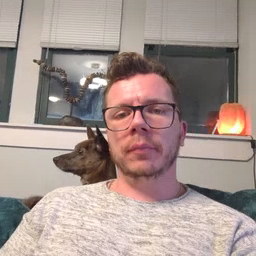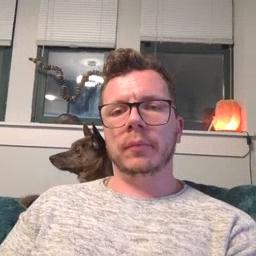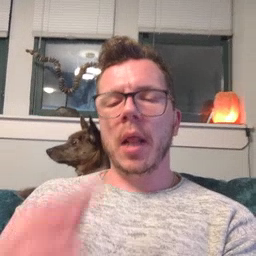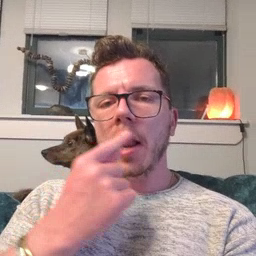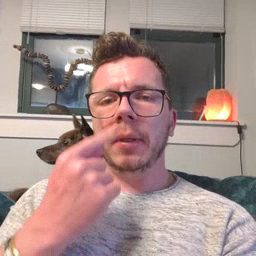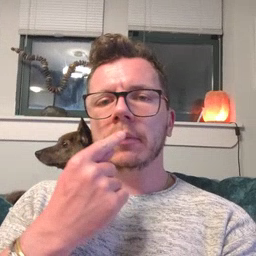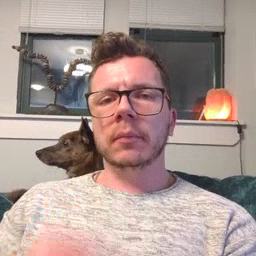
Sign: lips